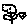
Label: flower